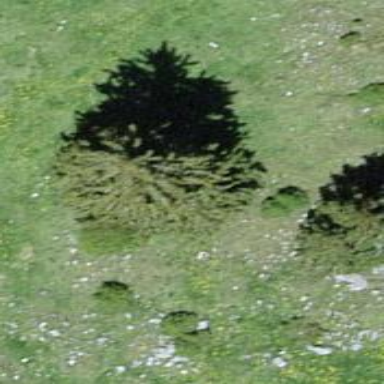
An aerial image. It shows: Needle-leaved tree in natural setting.